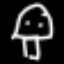
Label: mushroom